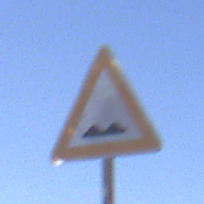
Verkehrszeichen: UnebeneFahrbahn
Umgebung: Outdoor, Nature
Tageszeit: MorningAfternoon
Wetter: Clear
Licht: Natural
Jahreszeit: NotSpecified
Kontrast: HighContrast